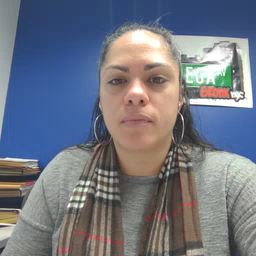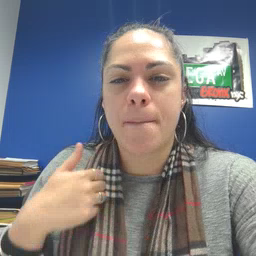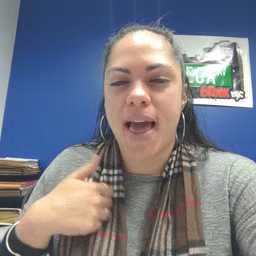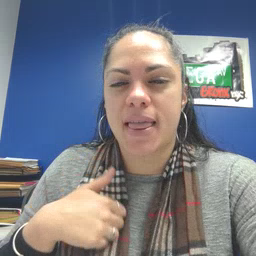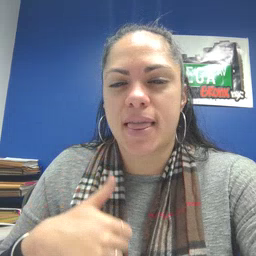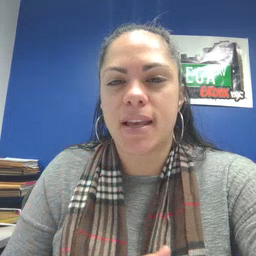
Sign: bath